Question: I have a MyISAM table as I work with MATCH AGAINST and I have a select query which locks the entire table. Why does it happen?
Here is some output:

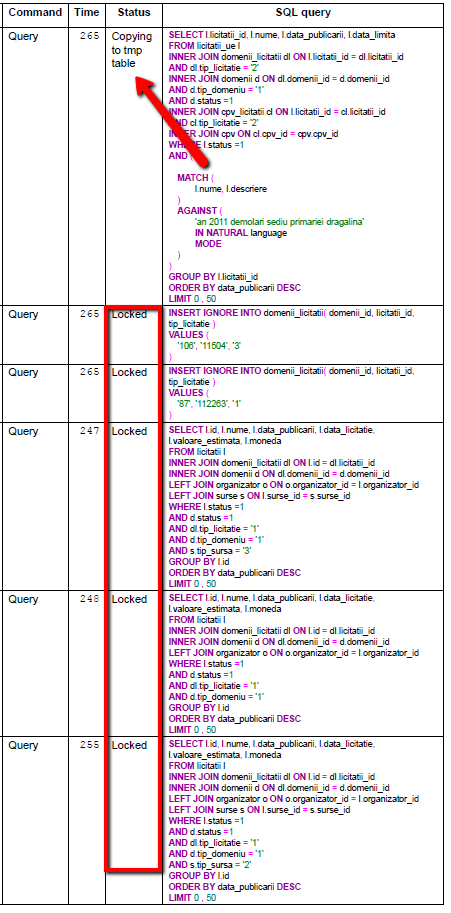
Answer: I believe this question, <URL> may help you out. It appears to be locking because it's a MyISAM table.